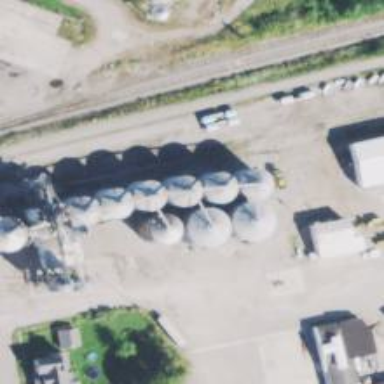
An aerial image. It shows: Silo.